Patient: sex F, age 54
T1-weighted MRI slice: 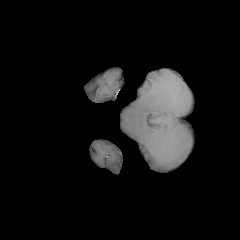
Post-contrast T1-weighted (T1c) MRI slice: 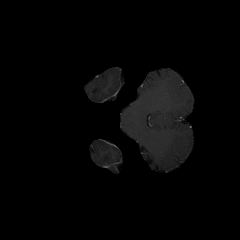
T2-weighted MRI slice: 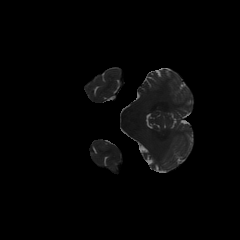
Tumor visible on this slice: no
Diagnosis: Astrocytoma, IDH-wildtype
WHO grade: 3